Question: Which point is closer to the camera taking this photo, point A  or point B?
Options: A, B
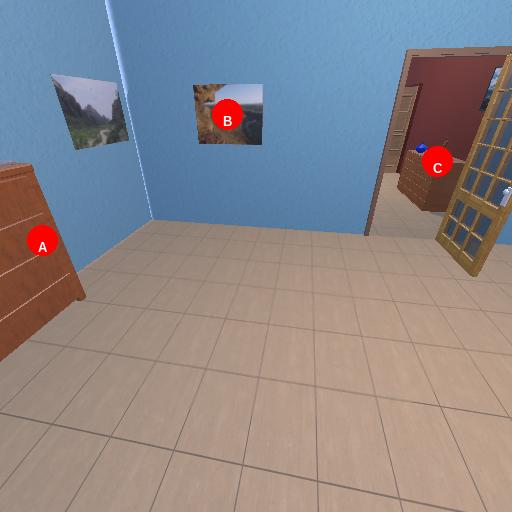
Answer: A